Question: I want to create a new file while file type is choosing by the user on JFileChooser. How this is possible. I use this code for JFileChooser:
'''
JFileChooser chooser = new JFileChooser();
chooser.setDialogTitle("Save data in your file format");
FileFilter type1 = new ExtensionFilter("Access 2007 Database(*.accdb)", ".accdb");
FileFilter type2 = new ExtensionFilter("Access 2002-2003 Database(*.mdb)", ".mdb");
chooser.addChoosableFileFilter(type1);
chooser.addChoosableFileFilter(type2);
int actionDialog = chooser.showSaveDialog(frame);
'''
Now I an able to get the "File Name" when the user select any file by this code:
'''
chooser.getSelectedFile().getName();
'''
For the convenience I also attach photo of JFileChooser:

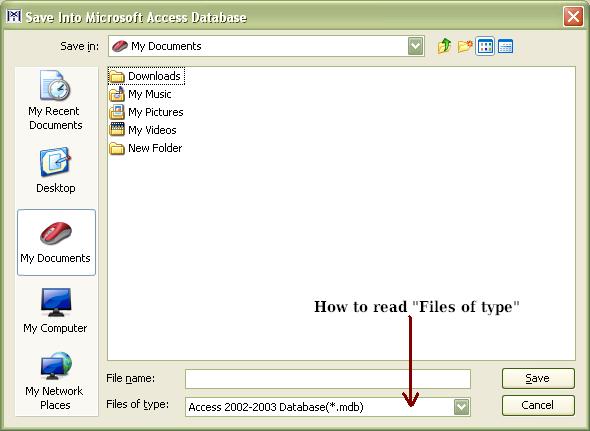
Answer: You can get that information using 'JFileChooser .getFileFilter()'
<URL>:
>